Question: When working in Sitecore page editor, our editors navigate through the tree of placeholders, components and edit frames using the blue arrow icon to open the component navigator.
The component navigator shows each ancestor in the tree (from the context of the area of the page where the editor clicked) with a title and a small blue square bullet icon:
'''
/sitecore/shell/~/icon/ApplicationsV2/16x16/bullet_square_glass_blue.png.aspx
'''
Unfortunately, all components, placeholders and edit frames are represented by the same icon, and it isn't always easy to tell the difference between a component and a placeholder by title alone (edit frame buttons have an editable title and tooltip, in the core database).
Ideally, we'd like to have colour coded bullet icons that would help our editors understand where they were and what they were clicking on.
These aren't icons as used in the content tree.
So is there anywhere that I can set a different icon for each of these? If not, is there a code fix for this?
Edit for clarification: The blue bullets in this image - Body is a placeholder, the first Image Banner is a component, the second an Edit Frame (will get a new title), Banner Overlay is another placeholder:

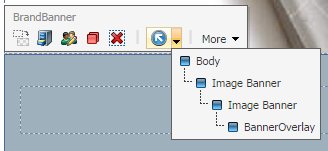
Answer: What you need to do is to edit javascript files for chosen 'ChromeTypes'.
Go to 'sitecore\shell\Applications\Page Modes\ChromeTypes' directory. What you see there is base 'ChromeType' function and inheriting functions like 'PlaceholderChromeType', 'RenderingChromeType', etc.

Edit the type which you want to change icon for. Override 'icon' function like this:
'''
icon: function() {
return '/sitecore/shell/~/icon/ApplicationsV2/16x16/bullet_square_glass_green.png.aspx';
},
'''
So if you edit 'PlaceholderChromeType.js' file it should start like this:
'''
Sitecore.PageModes.ChromeTypes.Placeholder = Sitecore.PageModes.ChromeTypes.ChromeType.extend( {
constructor: function() {
this.base();
},
icon: function() {
return '/sitecore/shell/~/icon/ApplicationsV2/16x16/bullet_square_glass_green.png.aspx';
},
controlId: function() {
var marker = this.chrome.openingMarker();
'''
Clear your browser cache and refresh the page. Now all your placeholder icons will be green.